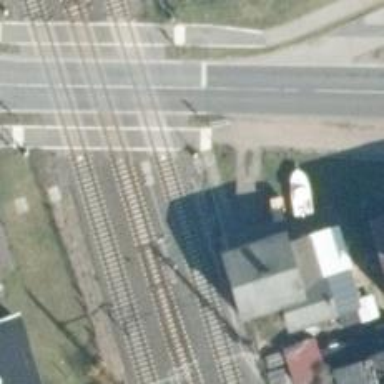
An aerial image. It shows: Railway track with contact lines for electrification.